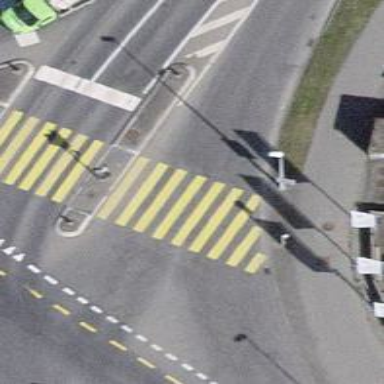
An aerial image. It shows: Zebra crossing on footway.